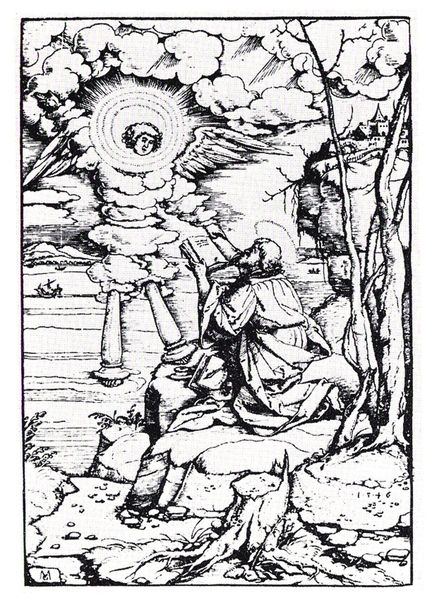
Titel: Der starke Engel
Künstler: Matthias Gerung
Institution: (Seriendruck)
Schlagwörter: baum, berg, felsen, flügel, gott, hand, himmel, kopf, mann, meer, schatten, wasser, weiß, wolken, bäume, landschaft, stadt, ufer, äste, grau, licht, schwarz, skizze, säule, säulen, zeichnung, gras, haus, weg, wolke, hochformat, bart, arm, bibel, falten, gesicht, johannes, neues testament, sehen, stein, steine, hände, signatur, baumstamm, erde, horizont, häuser, hügel, natur, stamm, kirche, sonne, gewand, kutte, mantel, pflanzen, renaissance, boot, kreis, turm, engel, beine, deutschland, holzschnitt, schiff, schrift, papier, abhang, fels, gebirge, grafik, graphik, linien, homme, manteau, lesen, jahreszahl, klippe, village, moses, buch, burg, glaube, religion, strahlen, wurzel, druck, druckgraphik, schnitt, schwarzweiss, druckgrafik, initialen, radierung, stich, blanc, noir, tete, illustration, knien, strich, kreise, beten, ritter, gravur, buchdruck, druckg, heiligenschein, wurzeln, nimbus, jesus, lac, apokalypse, flehen, kniend, vision, erscheinung, heiliger, heilige, dürer, pflanzne, erleuchtung, jünger, heilig, gravure, prière, arbre, soleil, ciel, stumpf, baumstumpf, erlösung, testament, ville, campagne, botschaft, zeichung, signature, sáulen, croquis, esquisse, dessin, schriftrollen, nuage, nuages, chateau, arbres, albrecht, albrecht dürer, siedler, rocher, tronc, apostel, aile, ange, cape, strahlenkranz, abraham, kutt, evangelist, paradis, mer, rafik, forêt, enluminure, dieu, johannes der evangelist, heiliger johannes, ailes, navire, barque, saint, livre, loi, offenbahrung, bible, fumée, bateau, esprit, moine, falaise, aureole, apparition, ouverture, cieux, apokalyptischer engel, aussiedler, dorf, evngelist, hieronymus, holdruck, date, buch heiliger, appaition, ail, souche, hommr, moïse, monogramme, patmos, sturmpf, fl++gell, jérusalem céleste, mont de vertu, 1546, religieux, briller, nor, enlumineure, enluinure, dieur, message, baumstumpf säulen, archangel